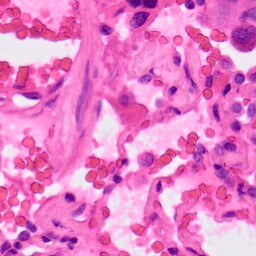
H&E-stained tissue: Lung